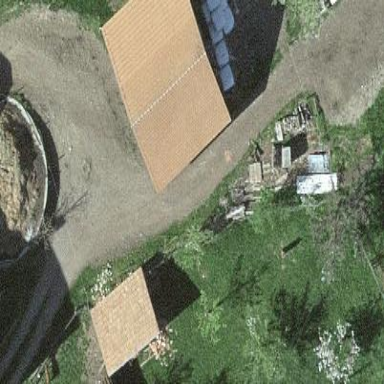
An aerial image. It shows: Rural barn.